Question:
Lets say I have this table. except the who is the last one. I am using already built table and I can't modify, so this is what I get from the table.
I would like to build a query which keeps track all the supervisors.
I search for
'''
David Brown
Bob Williams
Richard Jones
'''
---
I search for
'''
Bob Williams
Richard Jones
'''
---
I have not come a cross with this issue before
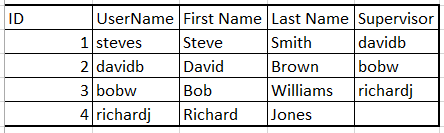
Answer: SQL Server and many other DBMSes support <URL> that is joined or filtered by the final/outermost 'SELECT'.